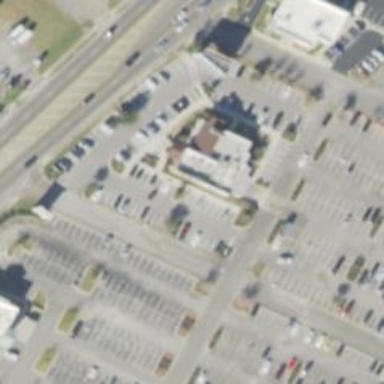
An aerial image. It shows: Parking space is available.